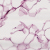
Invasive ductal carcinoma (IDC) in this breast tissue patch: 0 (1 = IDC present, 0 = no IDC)